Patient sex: M
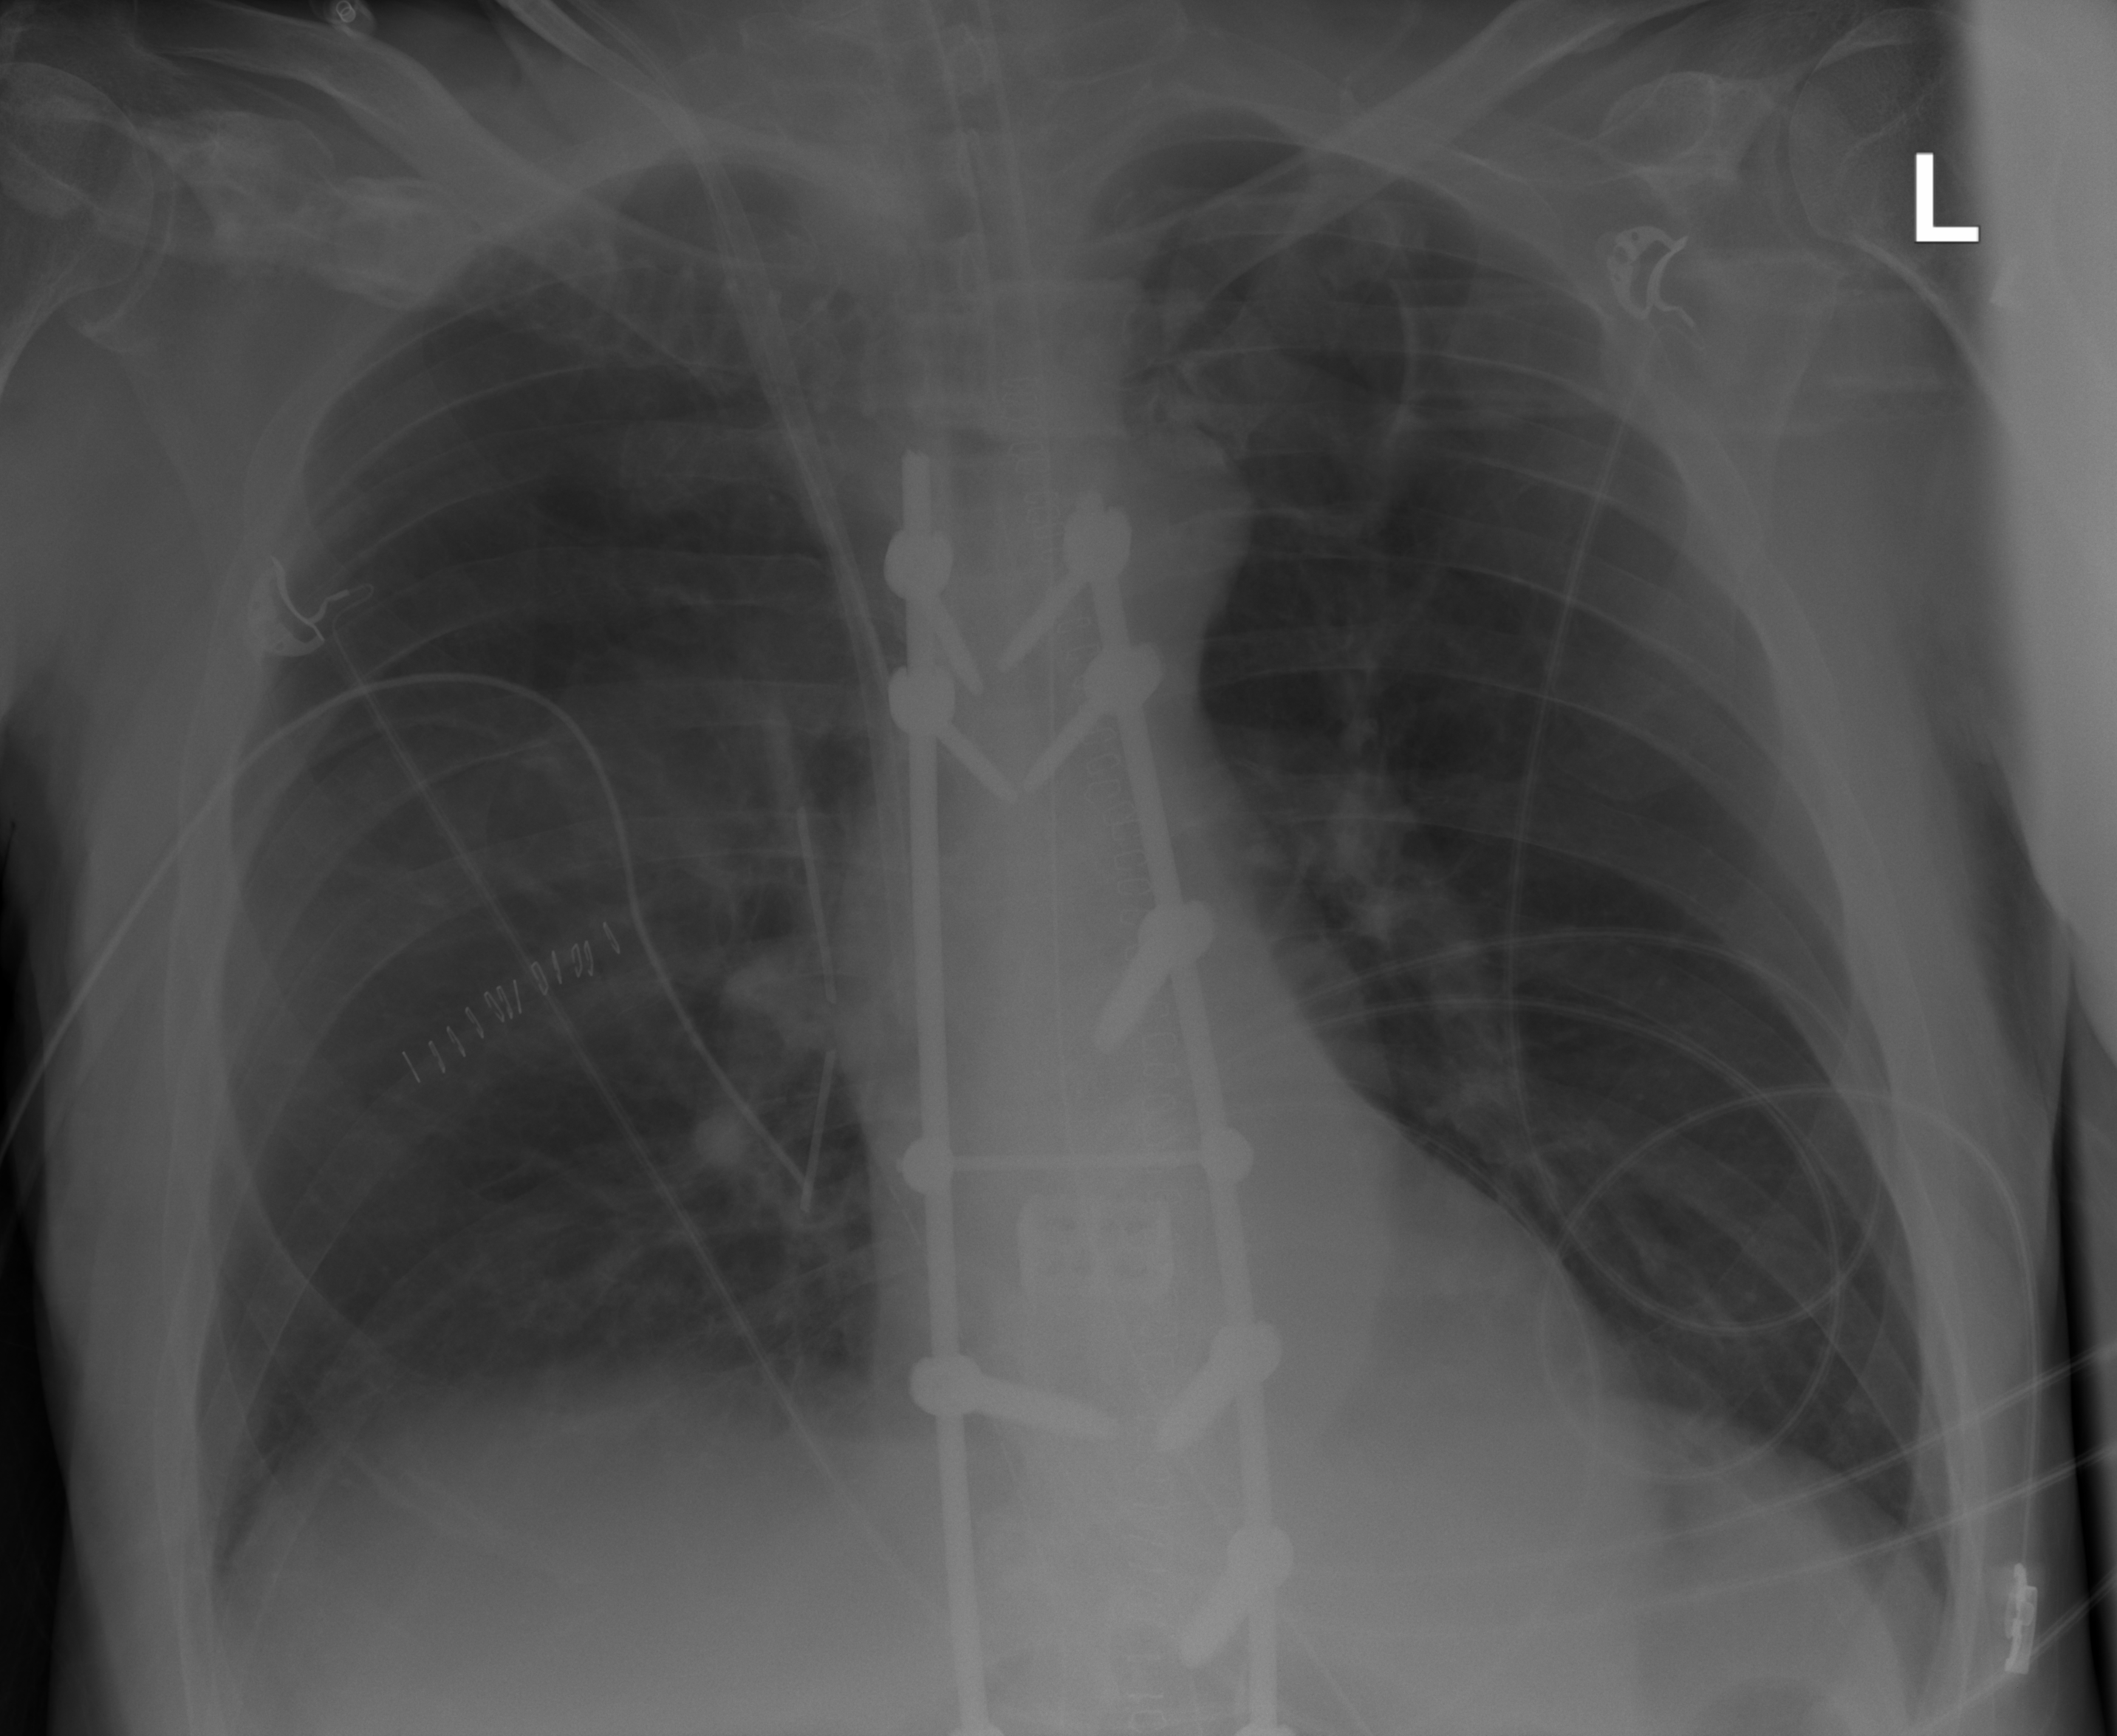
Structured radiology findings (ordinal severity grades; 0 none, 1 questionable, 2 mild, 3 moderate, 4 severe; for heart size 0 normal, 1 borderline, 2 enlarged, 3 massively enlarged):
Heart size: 0
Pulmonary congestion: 0
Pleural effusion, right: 0
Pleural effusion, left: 0
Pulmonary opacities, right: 0
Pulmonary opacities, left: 0
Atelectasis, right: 2
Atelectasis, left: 0